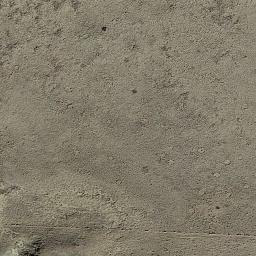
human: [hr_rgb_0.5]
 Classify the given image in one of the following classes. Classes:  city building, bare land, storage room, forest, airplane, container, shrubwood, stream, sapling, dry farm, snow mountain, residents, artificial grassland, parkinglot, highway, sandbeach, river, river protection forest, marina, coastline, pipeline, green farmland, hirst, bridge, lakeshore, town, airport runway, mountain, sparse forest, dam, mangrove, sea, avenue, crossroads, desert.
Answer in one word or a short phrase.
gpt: bare land